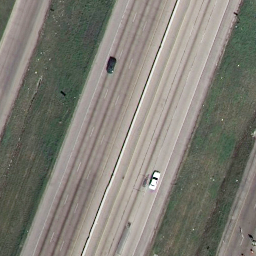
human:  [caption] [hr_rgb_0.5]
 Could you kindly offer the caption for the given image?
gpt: There are two straight freeways closed to each other with some cars on the roads .

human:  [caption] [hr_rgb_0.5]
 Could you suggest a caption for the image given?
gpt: Some cars are on the freeways and some plants beside the roads .

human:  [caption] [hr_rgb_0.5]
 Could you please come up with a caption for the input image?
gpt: Two straight freeways closed to each other with some cars on the roads .

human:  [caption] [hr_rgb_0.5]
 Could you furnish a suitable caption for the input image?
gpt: There are two straight freeways closed to each other and some plants beside the roads .

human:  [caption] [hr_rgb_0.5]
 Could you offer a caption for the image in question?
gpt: There are some cars are on the freeways and some plants beside the roads .